Question: Ive been breaking my head over trying to come up with a recursive way to build the following matrix in python. It is quite a challenge without pointers. Could anyone maybe help me out?

The recursion is the following:
'''
T0 = 1,
Tn+1 = [[Tn, Tn],
[ 0, Tn]]
'''
I have tried many iterations of some recursive function, but I cannot wrap my head around it.
'''
def T(n, arr):
n=int(n)
if n == 0:
return 1
else:
c = 2**(n-1)
Tn = np.zeros((c,c))
Tn[np.triu_indices(n=c)] = self.T(n=n-1, arr=arr)
return Tn
arr = np.zeros((8,8))
T(arr=arr, n=3)
'''
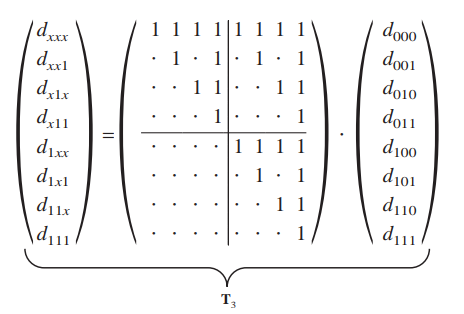
Answer: It's not hard to do this, but you need to be careful about the meaning of the zero in the recursion. This isn't really precise for larger values of 'n':
'''
Tn+1 = [[Tn, Tn],
[ 0, Tn]]
'''
Because that zero can represent a block of zeros for example on the second iteration you have this:
> [1, 1, 1, 1],
[0, 1, 0, 1],
[, , 1, 1],
[, , 0, 1]
Those four zeros in the bottom-left are all represented by the one zero in the formula. The block of zeros needs to be the same shape as the blocks around it.
After that it's a matter of making Numpy put thing in the right order and shape for you. <URL> is really handy for this and makes it pretty simple:
'''
import numpy as np
def makegasket(n):
if n == 0:
return np.array([1], dtype=int)
else:
node = makegasket(n-1)
return np.block([[node, node], [np.zeros(node.shape, dtype=int), node]])
makegasket(3)
'''
Result:
'''
array([[1, 1, 1, 1, 1, 1, 1, 1],
[0, 1, 0, 1, 0, 1, 0, 1],
[0, 0, 1, 1, 0, 0, 1, 1],
[0, 0, 0, 1, 0, 0, 0, 1],
[0, 0, 0, 0, 1, 1, 1, 1],
[0, 0, 0, 0, 0, 1, 0, 1],
[0, 0, 0, 0, 0, 0, 1, 1],
[0, 0, 0, 0, 0, 0, 0, 1]])
'''
If you use larger 'n' you might enjoy 'matplotlib.pyplot.imshow' for display:
'''
from matplotlib.pyplot import imshow
# ....
imshow(makegasket(7))
'''
<URL>